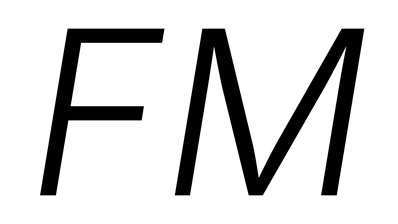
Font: Inter-Italic_Light_Italic